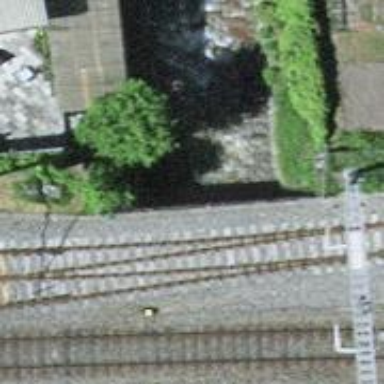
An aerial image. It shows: Tunnel.